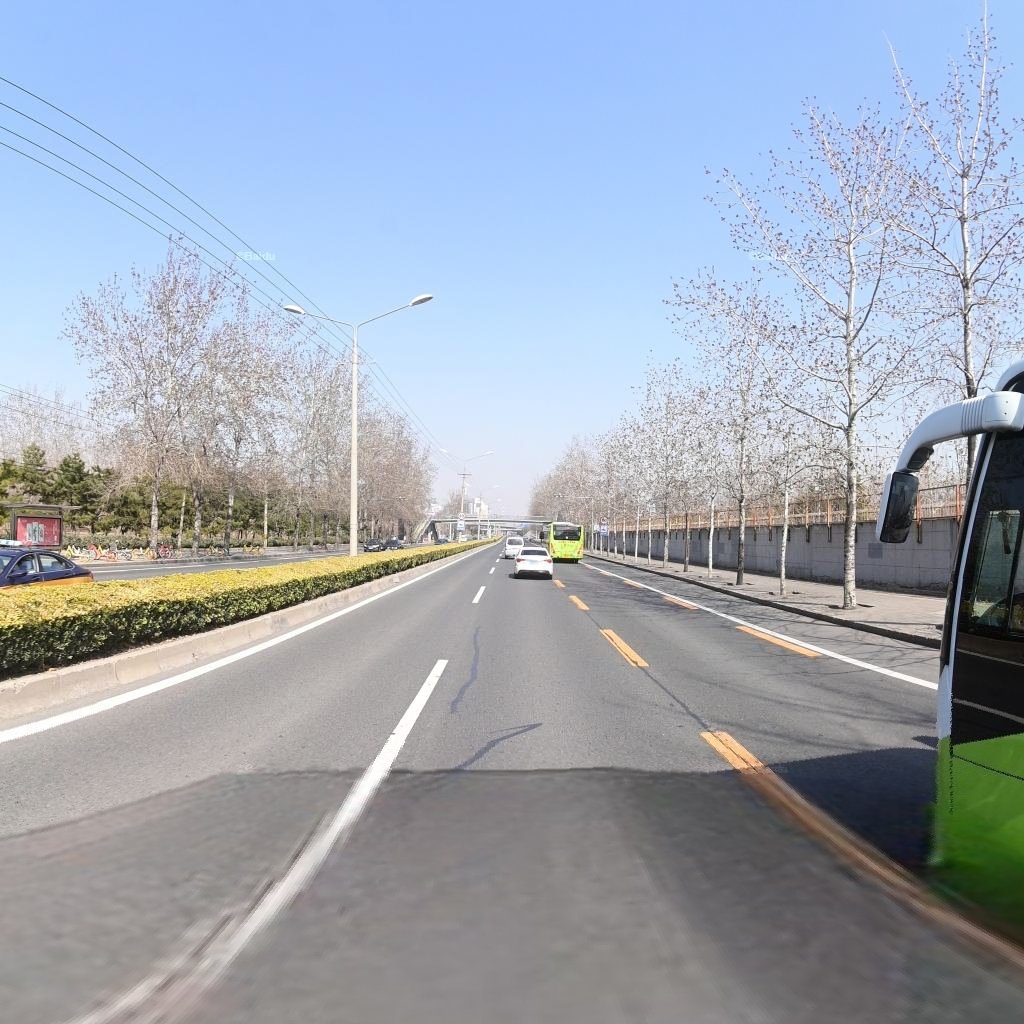
Region: Chaoyang
Road damage annotations: longitudinal patch, longitudinal patch, longitudinal patch